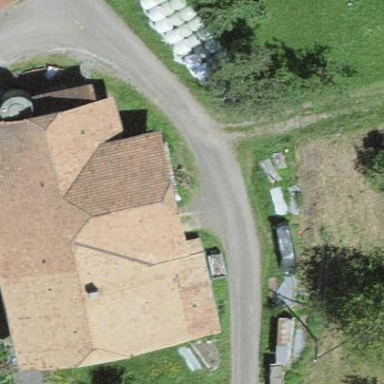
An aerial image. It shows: Farm building.